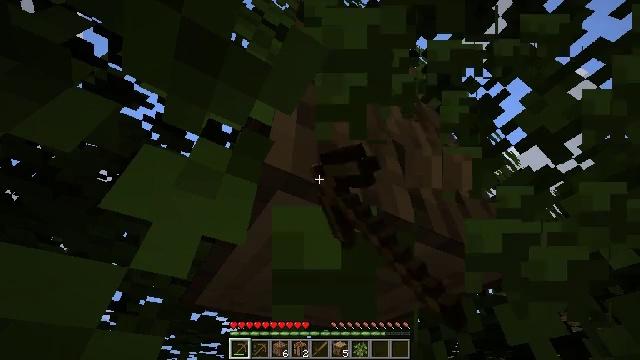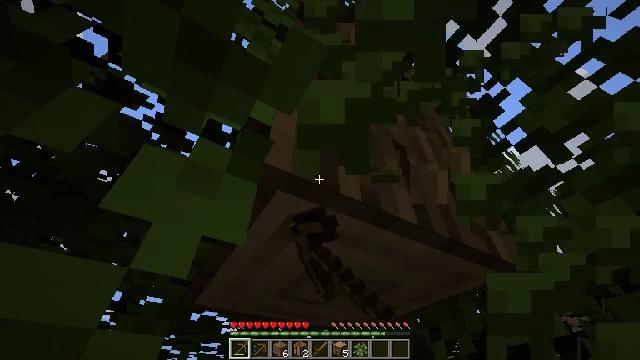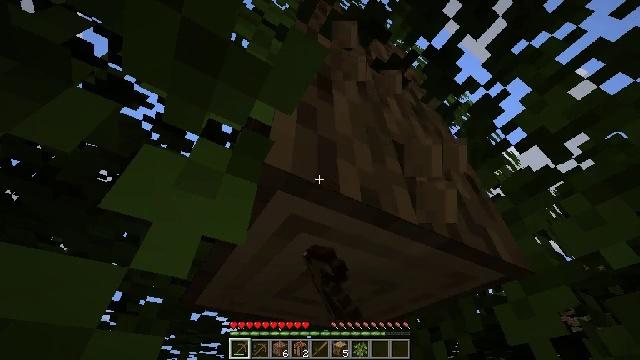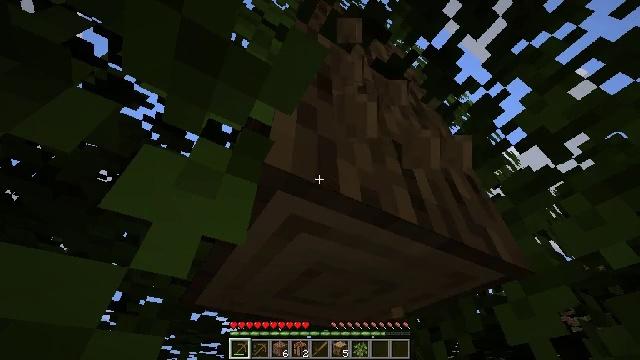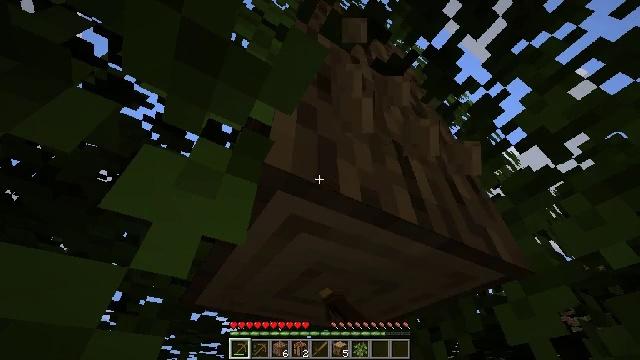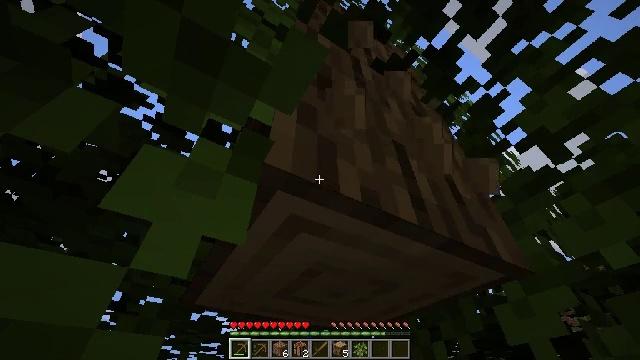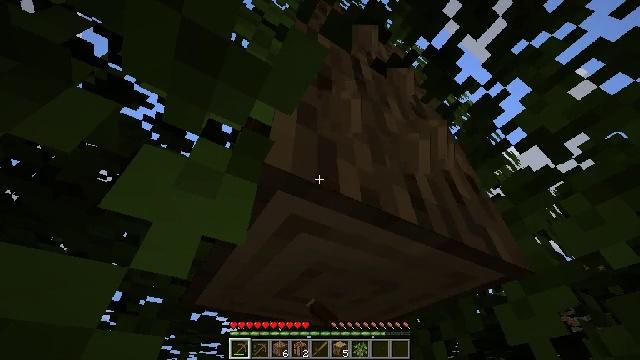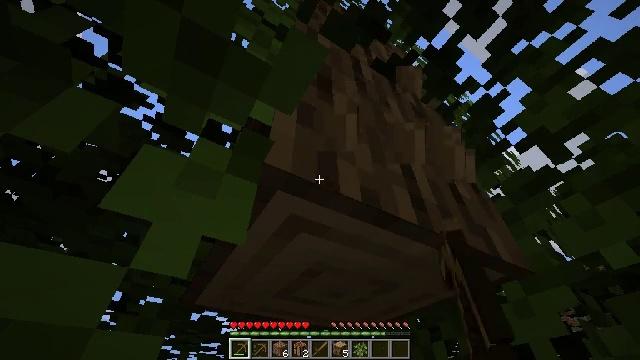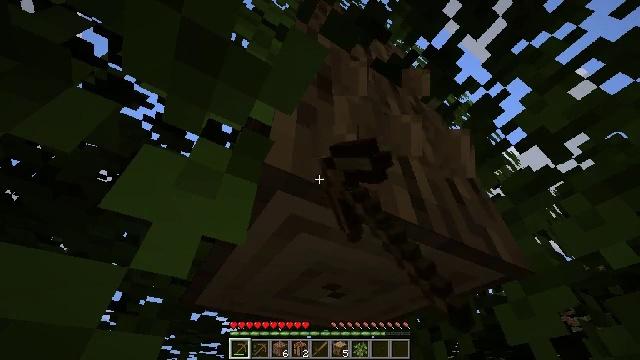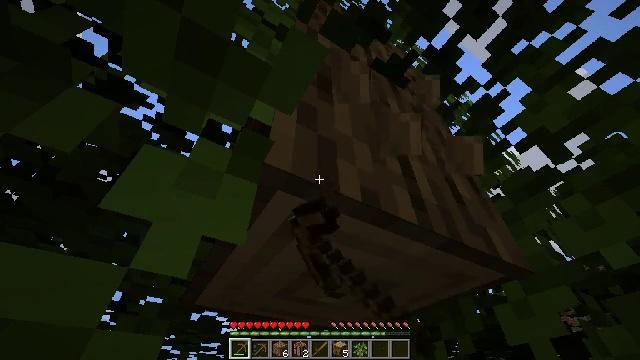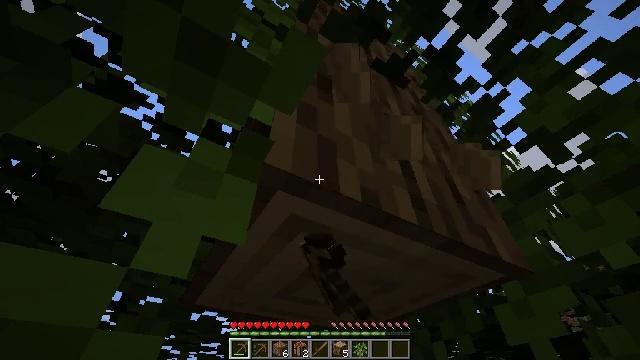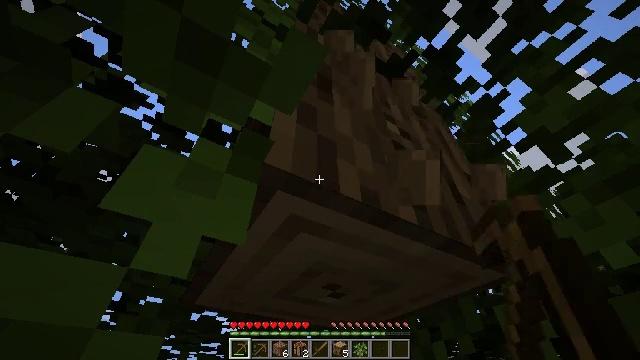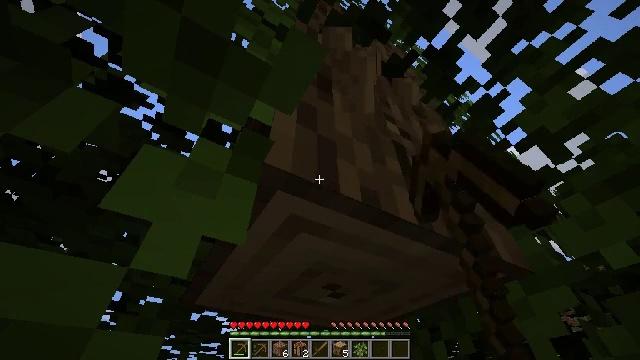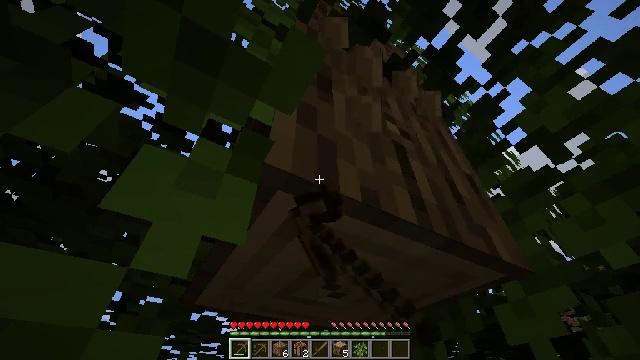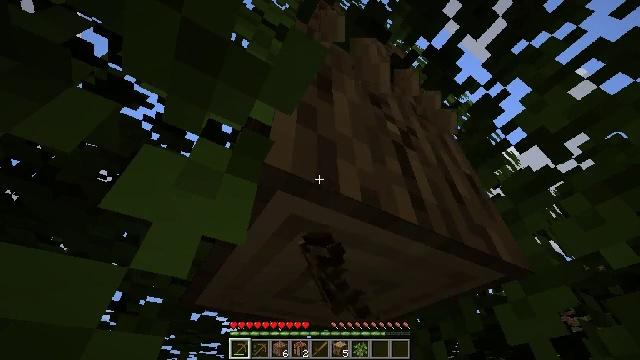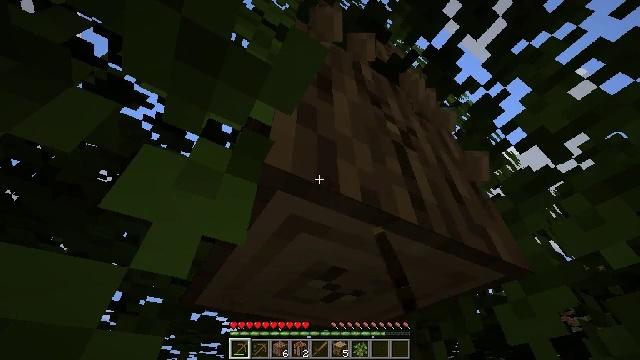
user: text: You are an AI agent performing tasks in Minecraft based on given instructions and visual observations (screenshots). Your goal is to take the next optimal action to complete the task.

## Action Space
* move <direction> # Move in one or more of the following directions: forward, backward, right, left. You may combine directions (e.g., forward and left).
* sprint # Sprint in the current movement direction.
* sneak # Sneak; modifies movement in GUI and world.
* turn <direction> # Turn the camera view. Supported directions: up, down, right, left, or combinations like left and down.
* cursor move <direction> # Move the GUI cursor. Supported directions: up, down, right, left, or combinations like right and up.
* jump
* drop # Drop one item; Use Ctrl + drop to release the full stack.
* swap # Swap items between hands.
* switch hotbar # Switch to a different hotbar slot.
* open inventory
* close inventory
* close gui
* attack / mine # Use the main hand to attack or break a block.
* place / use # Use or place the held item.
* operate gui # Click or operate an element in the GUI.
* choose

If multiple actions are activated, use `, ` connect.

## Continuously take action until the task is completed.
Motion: motion action
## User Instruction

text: Chop down the oak log.
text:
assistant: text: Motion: attack / mine
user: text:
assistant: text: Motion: attack / mine
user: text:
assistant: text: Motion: attack / mine
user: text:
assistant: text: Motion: attack / mine
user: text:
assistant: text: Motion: attack / mine
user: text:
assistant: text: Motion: attack / mine
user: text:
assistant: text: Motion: attack / mine
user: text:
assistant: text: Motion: attack / mine
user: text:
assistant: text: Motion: attack / mine
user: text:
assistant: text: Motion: attack / mine
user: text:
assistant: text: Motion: attack / mine
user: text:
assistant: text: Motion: attack / mine
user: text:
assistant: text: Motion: attack / mine
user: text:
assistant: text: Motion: attack / mine
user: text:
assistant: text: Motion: attack / mine
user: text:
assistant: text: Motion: attack / mine
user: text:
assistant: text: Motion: attack / mine
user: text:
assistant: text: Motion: attack / mine
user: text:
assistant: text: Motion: attack / mine
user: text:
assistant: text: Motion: attack / mine
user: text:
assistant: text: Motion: attack / mine
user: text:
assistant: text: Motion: attack / mine
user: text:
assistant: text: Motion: attack / mine
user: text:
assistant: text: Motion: move right, attack / mine
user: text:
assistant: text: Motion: move right, attack / mine
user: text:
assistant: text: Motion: move right, attack / mine
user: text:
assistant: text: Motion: move right, attack / mine
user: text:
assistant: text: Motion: turn left, attack / mine
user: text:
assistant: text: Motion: turn left, attack / mine
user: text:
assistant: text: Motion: turn left and up, attack / mine